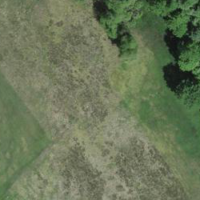
EUNIS habitat code: 44
Species observed at this site:
Platanthera bifolia